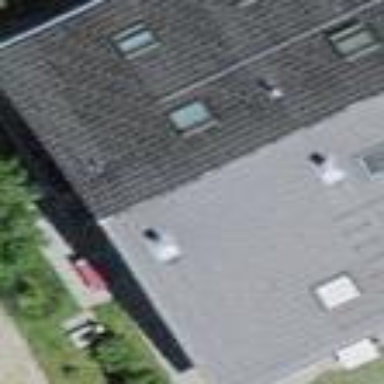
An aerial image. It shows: Terrace building.